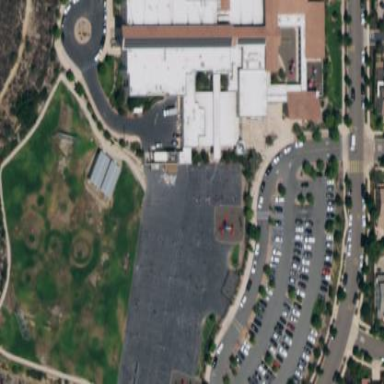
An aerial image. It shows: School.